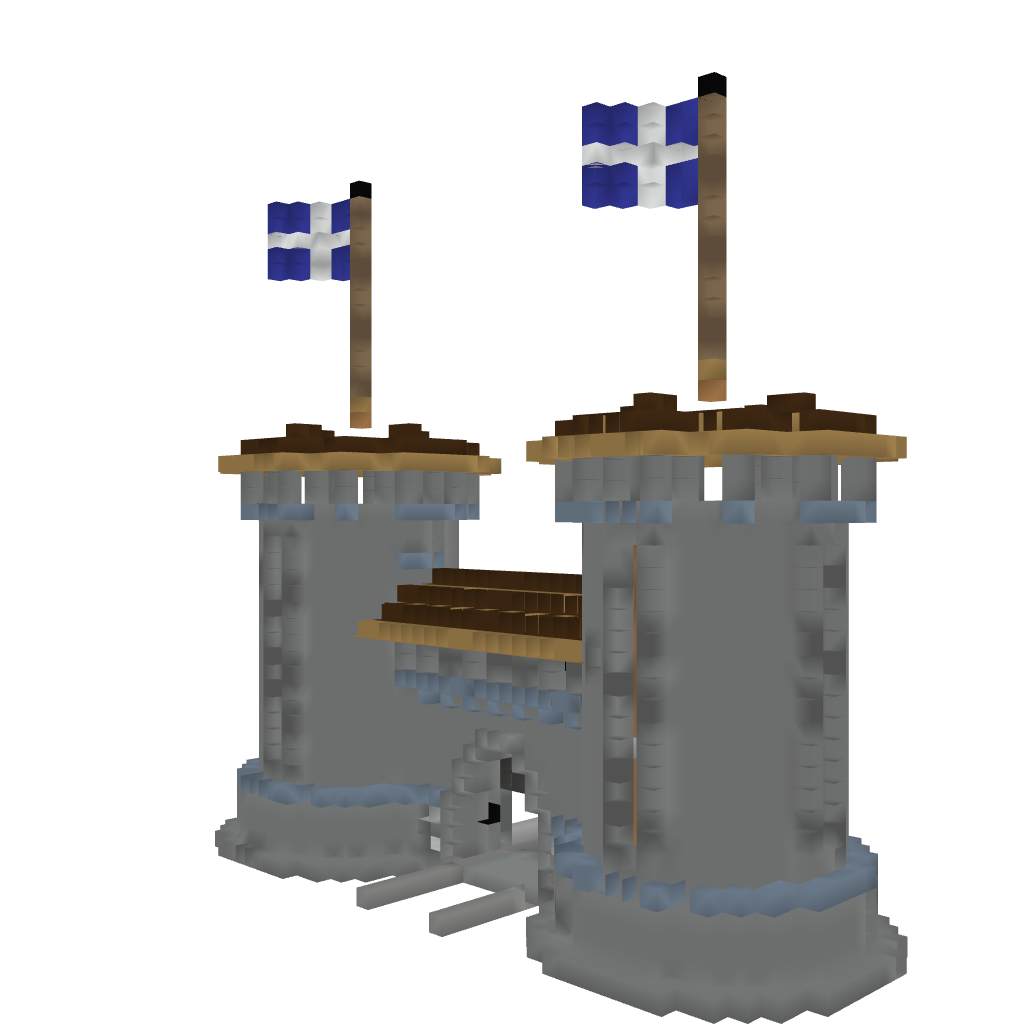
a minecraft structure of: Castle door